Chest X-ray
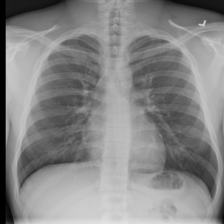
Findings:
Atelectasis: negative
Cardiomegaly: negative
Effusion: negative
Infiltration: positive
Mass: negative
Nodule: negative
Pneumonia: negative
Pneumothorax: negative
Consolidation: negative
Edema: negative
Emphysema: negative
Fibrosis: negative
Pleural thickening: negative
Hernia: negative